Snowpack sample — Snodgrass Mountain, Crested Butte, Colorado (2/4/25, 12:06 PM MST)
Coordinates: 38.923, -106.968
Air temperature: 35 °F
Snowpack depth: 80 cm
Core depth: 30 cm
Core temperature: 35.6 °F
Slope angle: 14°, slope face: 78°
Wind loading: low
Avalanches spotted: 0
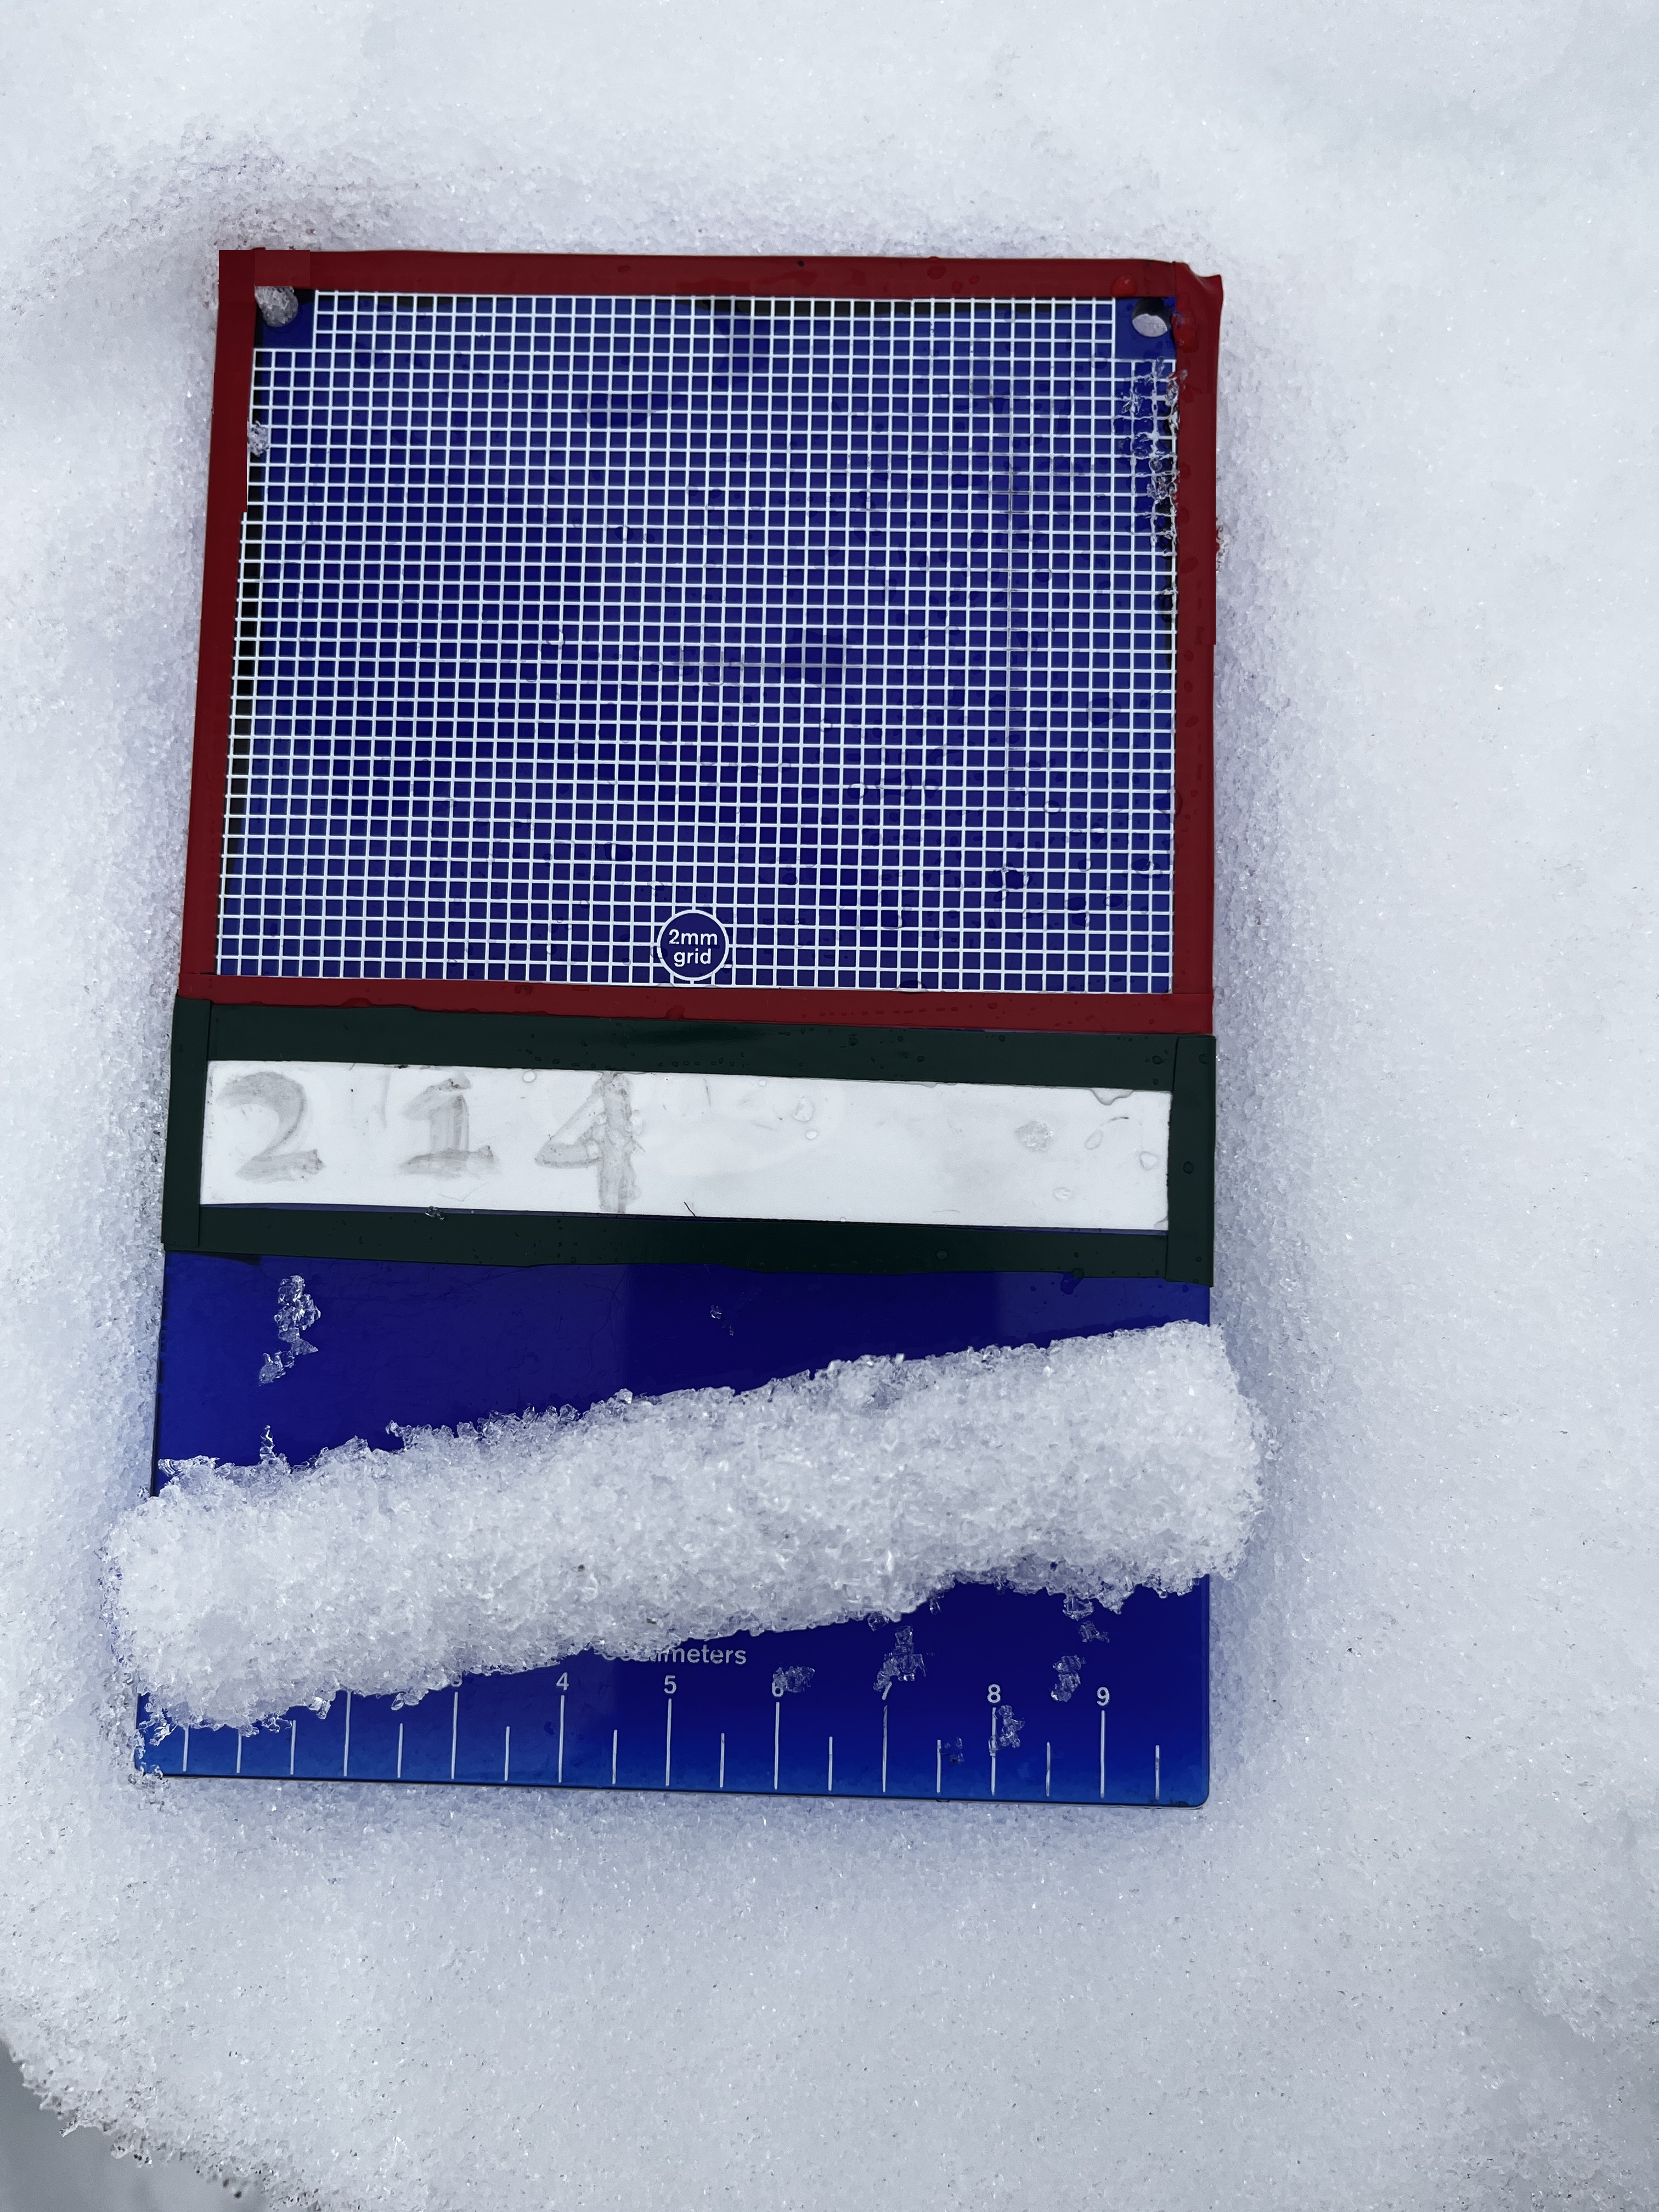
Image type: crystal_card
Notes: No avalanches nearby, unusually warm weather for the last month reported by residents, Collected 25 yards from treeline